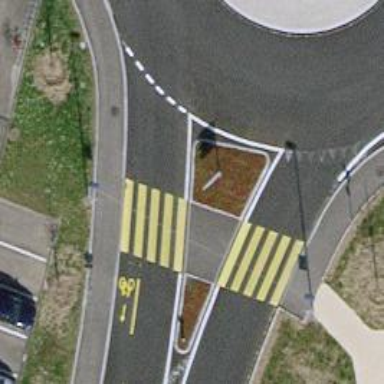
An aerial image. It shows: Marked crossing with pedestrian island.